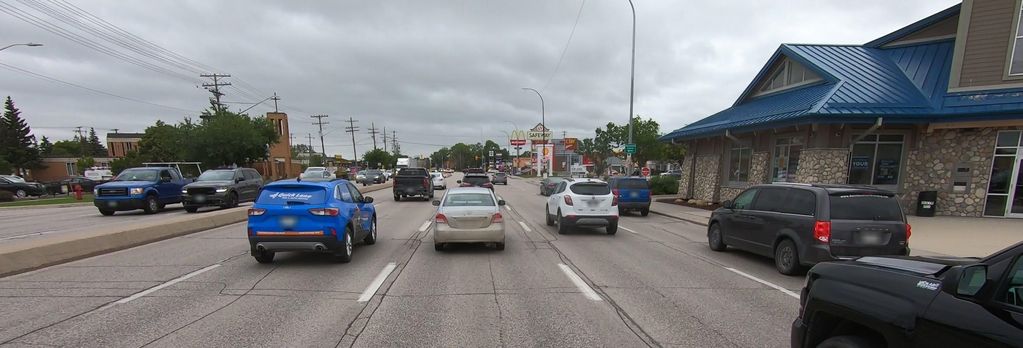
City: winnipeg